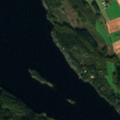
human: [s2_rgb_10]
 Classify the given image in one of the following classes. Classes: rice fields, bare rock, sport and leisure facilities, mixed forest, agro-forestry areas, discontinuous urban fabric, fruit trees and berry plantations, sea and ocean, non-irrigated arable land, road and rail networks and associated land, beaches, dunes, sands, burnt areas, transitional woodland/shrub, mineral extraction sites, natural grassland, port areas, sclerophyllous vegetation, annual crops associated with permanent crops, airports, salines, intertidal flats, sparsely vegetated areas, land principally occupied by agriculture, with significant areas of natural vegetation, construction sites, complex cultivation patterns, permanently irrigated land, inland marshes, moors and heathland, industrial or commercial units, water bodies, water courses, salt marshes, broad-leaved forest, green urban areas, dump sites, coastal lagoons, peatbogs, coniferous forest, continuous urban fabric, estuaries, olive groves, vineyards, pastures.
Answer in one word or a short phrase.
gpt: non-irrigated arable land, land principally occupied by agriculture, with significant areas of natural vegetation, coniferous forest, mixed forest, water bodies